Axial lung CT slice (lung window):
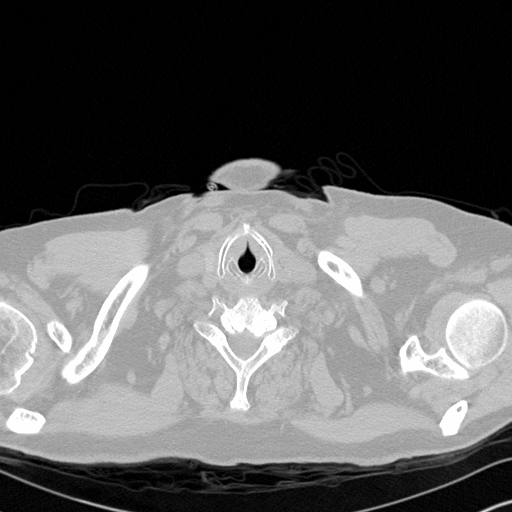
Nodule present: no